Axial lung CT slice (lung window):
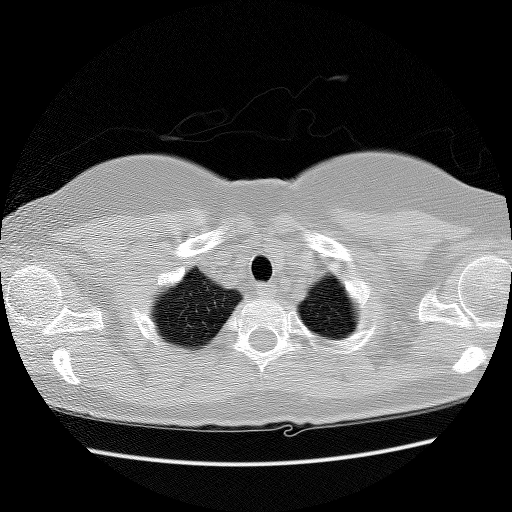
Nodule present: no